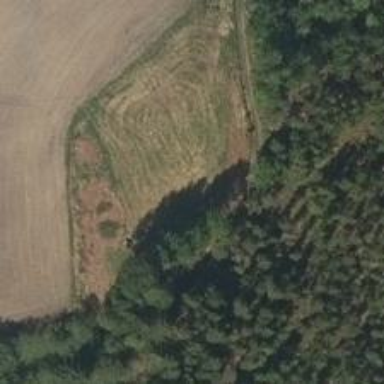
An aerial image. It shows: Archaeological site with historical significance.